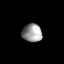
Tissue: prostate
Cell type: T cells
Senescence score: 0.6946
Nuclear area (px): 357
Mean DAPI intensity: 150.824